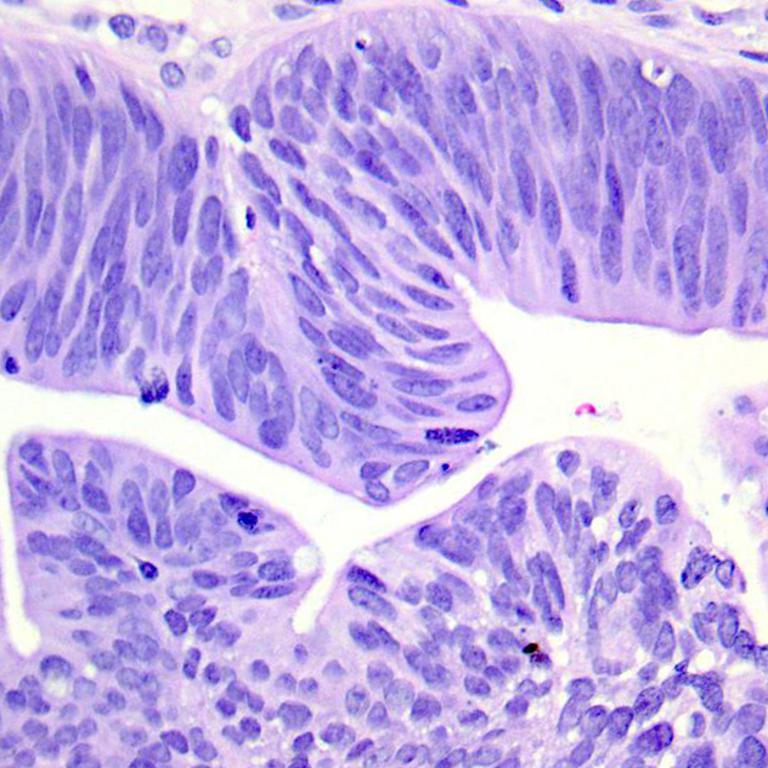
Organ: colon
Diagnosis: adenocarcinomas